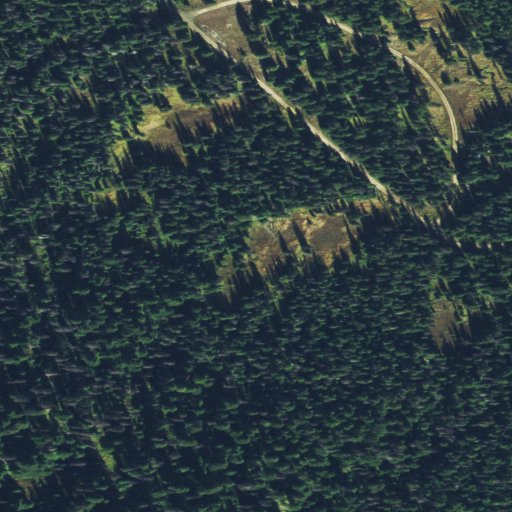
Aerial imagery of plain(s) in Idaho named Table Meadows containing evergreen forest and woody wetlands